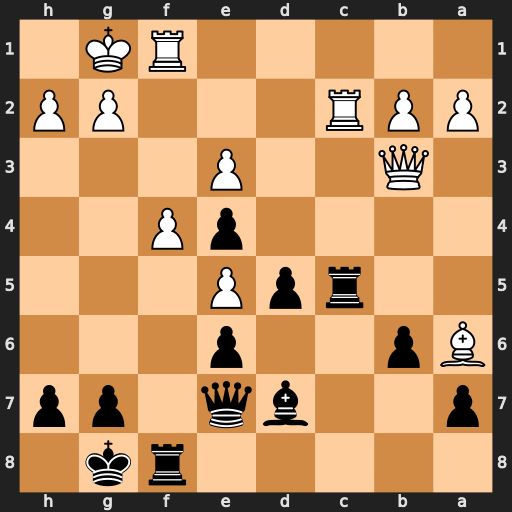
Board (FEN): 5rk1/p2bq1pp/Bp2p3/2rpP3/4pP2/1Q2P3/PPR3PP/5RK1
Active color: b
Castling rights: -
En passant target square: -
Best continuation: Ra5 Rc7 Rxa6